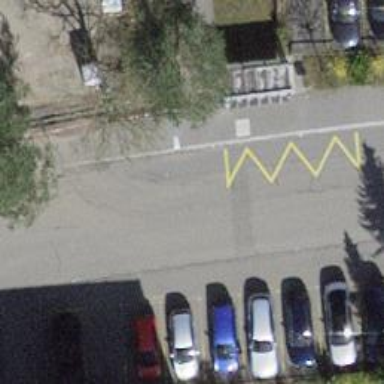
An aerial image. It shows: Bus stop equipped with public transport stop position.